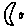
Label: moon